Question: For some reason, if one of the three possible scenarios of my switch stmt is triggered, it is performed twice. The 3 possibilities are Gone, Unlocked, Locked. If "Locked" is triggered, it runs both the Locked and Unlocked "paths".
My code is below and the behavior is in attached screenshot. Am I not understanding how the switch evaluates the value? (I.e. is it a "contains" and not "equals" check?)
'''
while (graveData.next()) {
switch(graveData.getString("Status")) {
case "Gone":
new FancyMessage("ID").color(GRAY)
.then("" + graveData.getInt("ID")).color(AQUA)
.then(" ").color(GRAY)
.then(graveData.getString("Status"))
.color(GREEN).then(", Owner ").color(GRAY)
.then(graveData.getString("PlayerName"))
.color(YELLOW).then(", Looter ").color(GRAY)
.then(graveData.getString("LooterName"))
.color(YELLOW).then(", ").color(GRAY)
.then("Loc").color(GRAY)
.tooltip(graveData.getString("Location"))
.send(commandSender);
break;
case "Locked":
new FancyMessage("ID").color(GRAY)
.then("" + graveData.getInt("ID")).color(AQUA)
.then(" ").color(GRAY)
.then(graveData.getString("Status"))
.color(YELLOW).then(", Owner ").color(GRAY)
.then(graveData.getString("PlayerName"))
.color(YELLOW).then(", ").color(GRAY)
.then("Loc").color(GRAY)
.tooltip(graveData.getString("Location"))
.send(commandSender);
case "Unlocked":
new FancyMessage("ID").color(GRAY)
.then("" + graveData.getInt("ID")).color(AQUA)
.then(" ").color(GRAY)
.then(graveData.getString("Status"))
.color(RED).then(", Owner ").color(GRAY)
.then(graveData.getString("PlayerName"))
.color(YELLOW).then(", ").color(GRAY)
.then("Loc").color(GRAY)
.tooltip(graveData.getString("Location"))
.send(commandSender);
break;
}
'''

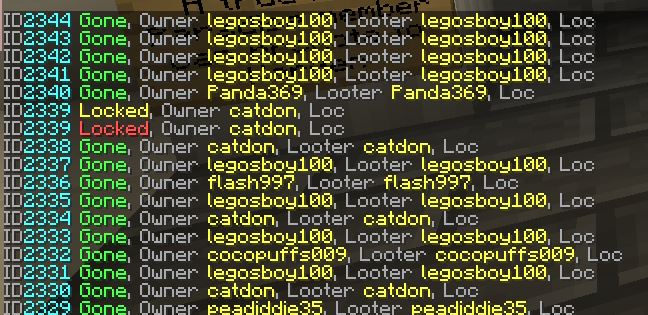
Answer: you need
'''
break;
case "Unlocked":
'''
to stop the "<URL>"
'break' is how every case section should end unless you want to automatically run the next one as well. This is a very powerful and often confusing feature of switch statements. One that would be easier to spot and understand in your code if you took Dave Newtons advise and refactored. Consider making 'gone()', 'lock()' and 'unlock()' methods or even classes each with a 'setStatus()' method. Remove duplication with extreme prejudice.